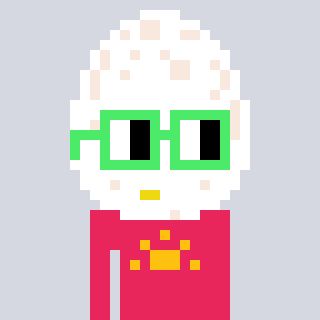
a pixel art character with square light green glasses, a egg-shaped head and a redpinkish-colored body on a cool background